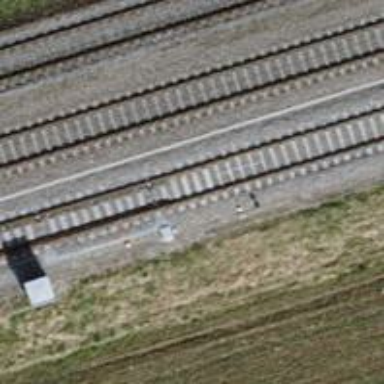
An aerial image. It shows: Railway switch.